Aerial crown-view tile of a tropical tree (Barro Colorado Island, Panama), acquired 20250818:
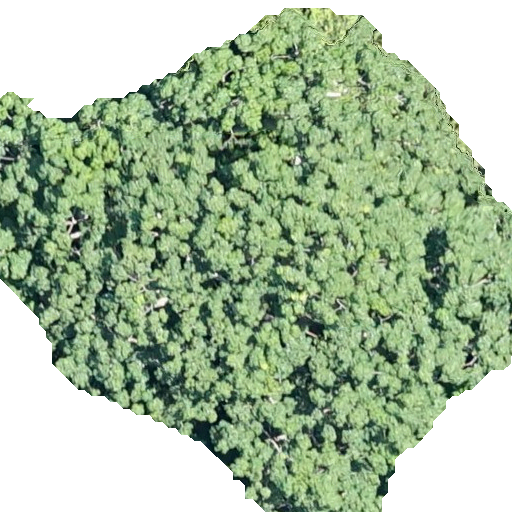
Species: Pseudobombax septenatum
GBIF accepted scientific name: Pseudobombax septenatum
Crown area: 275.024 m²